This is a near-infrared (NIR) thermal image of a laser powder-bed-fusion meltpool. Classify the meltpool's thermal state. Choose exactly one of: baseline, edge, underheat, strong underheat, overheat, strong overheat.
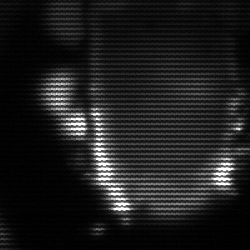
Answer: baseline